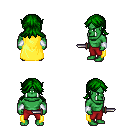
a pixel art fantasy rpg character, male body template, orc, green skin, yellow cape, red pants, green loose hair, white cloth bracers, dagger, four views (front, back, left, right), 2x2 character sprite sheet, small pixel art, hard edges, no anti-aliasing